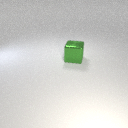
large green metal cube